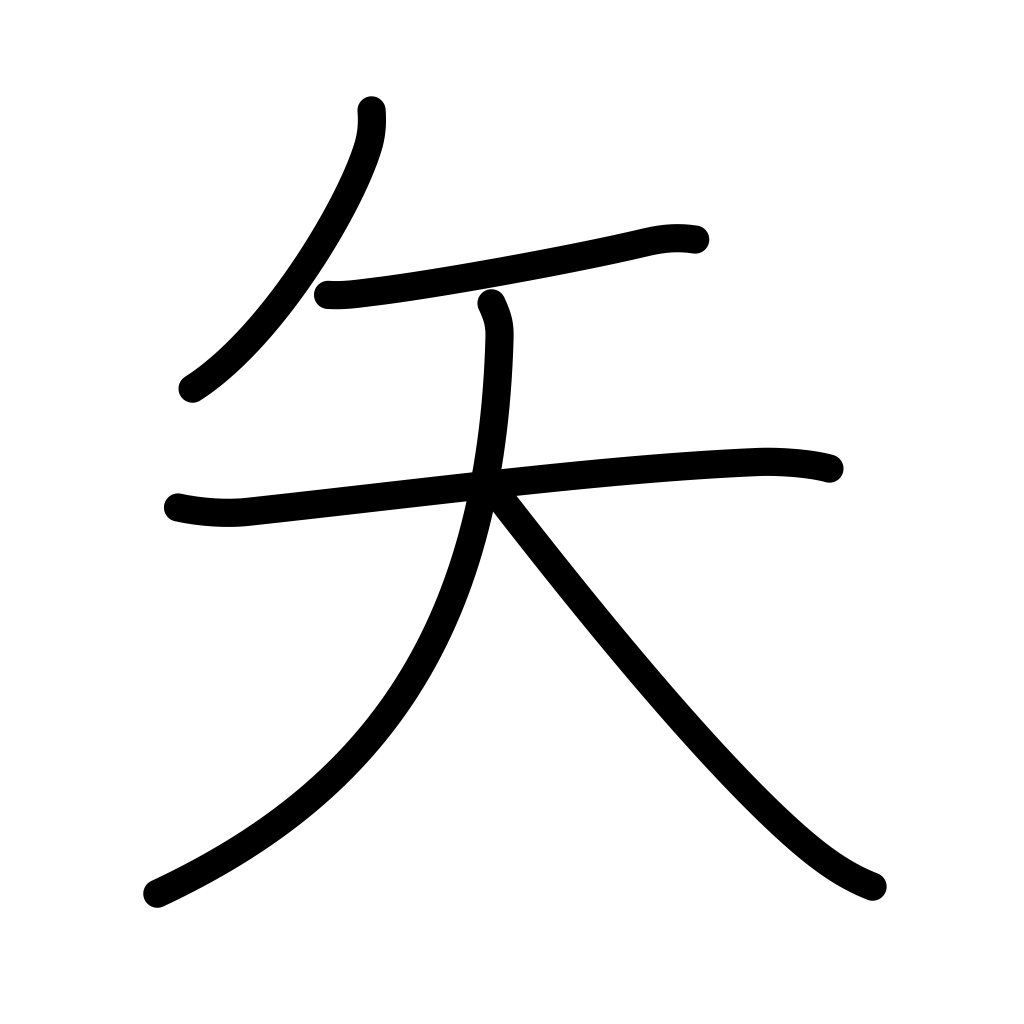
Meaning: dart, arrow